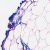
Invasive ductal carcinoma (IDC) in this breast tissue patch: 0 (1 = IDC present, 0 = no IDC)